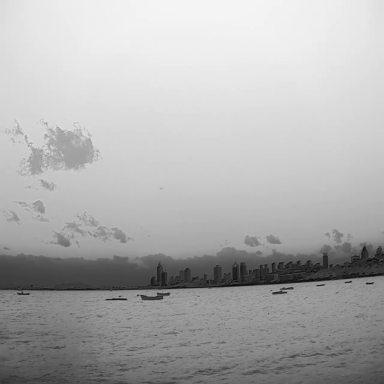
There are nine bulk_carriers in the infrared image.